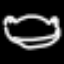
Label: frog